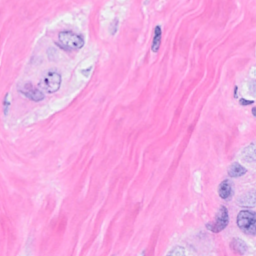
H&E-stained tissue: Breast